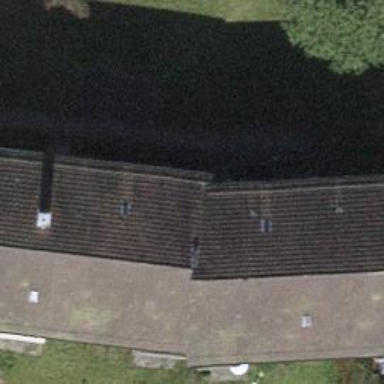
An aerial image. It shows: Gabled roof made of roof tiles on apartment building.